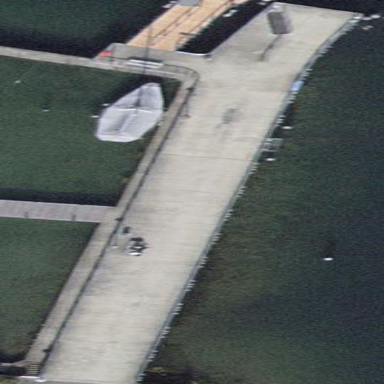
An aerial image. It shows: Concrete platform pier used for public transport ferry services.